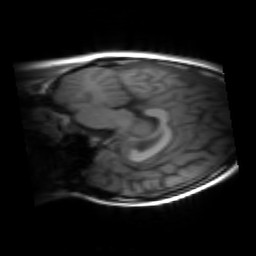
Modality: inplaneT1
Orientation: sagittal
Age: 22
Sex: female
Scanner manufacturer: siemens
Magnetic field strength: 3 T
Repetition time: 1.2 s
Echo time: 0.00251 s